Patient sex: M
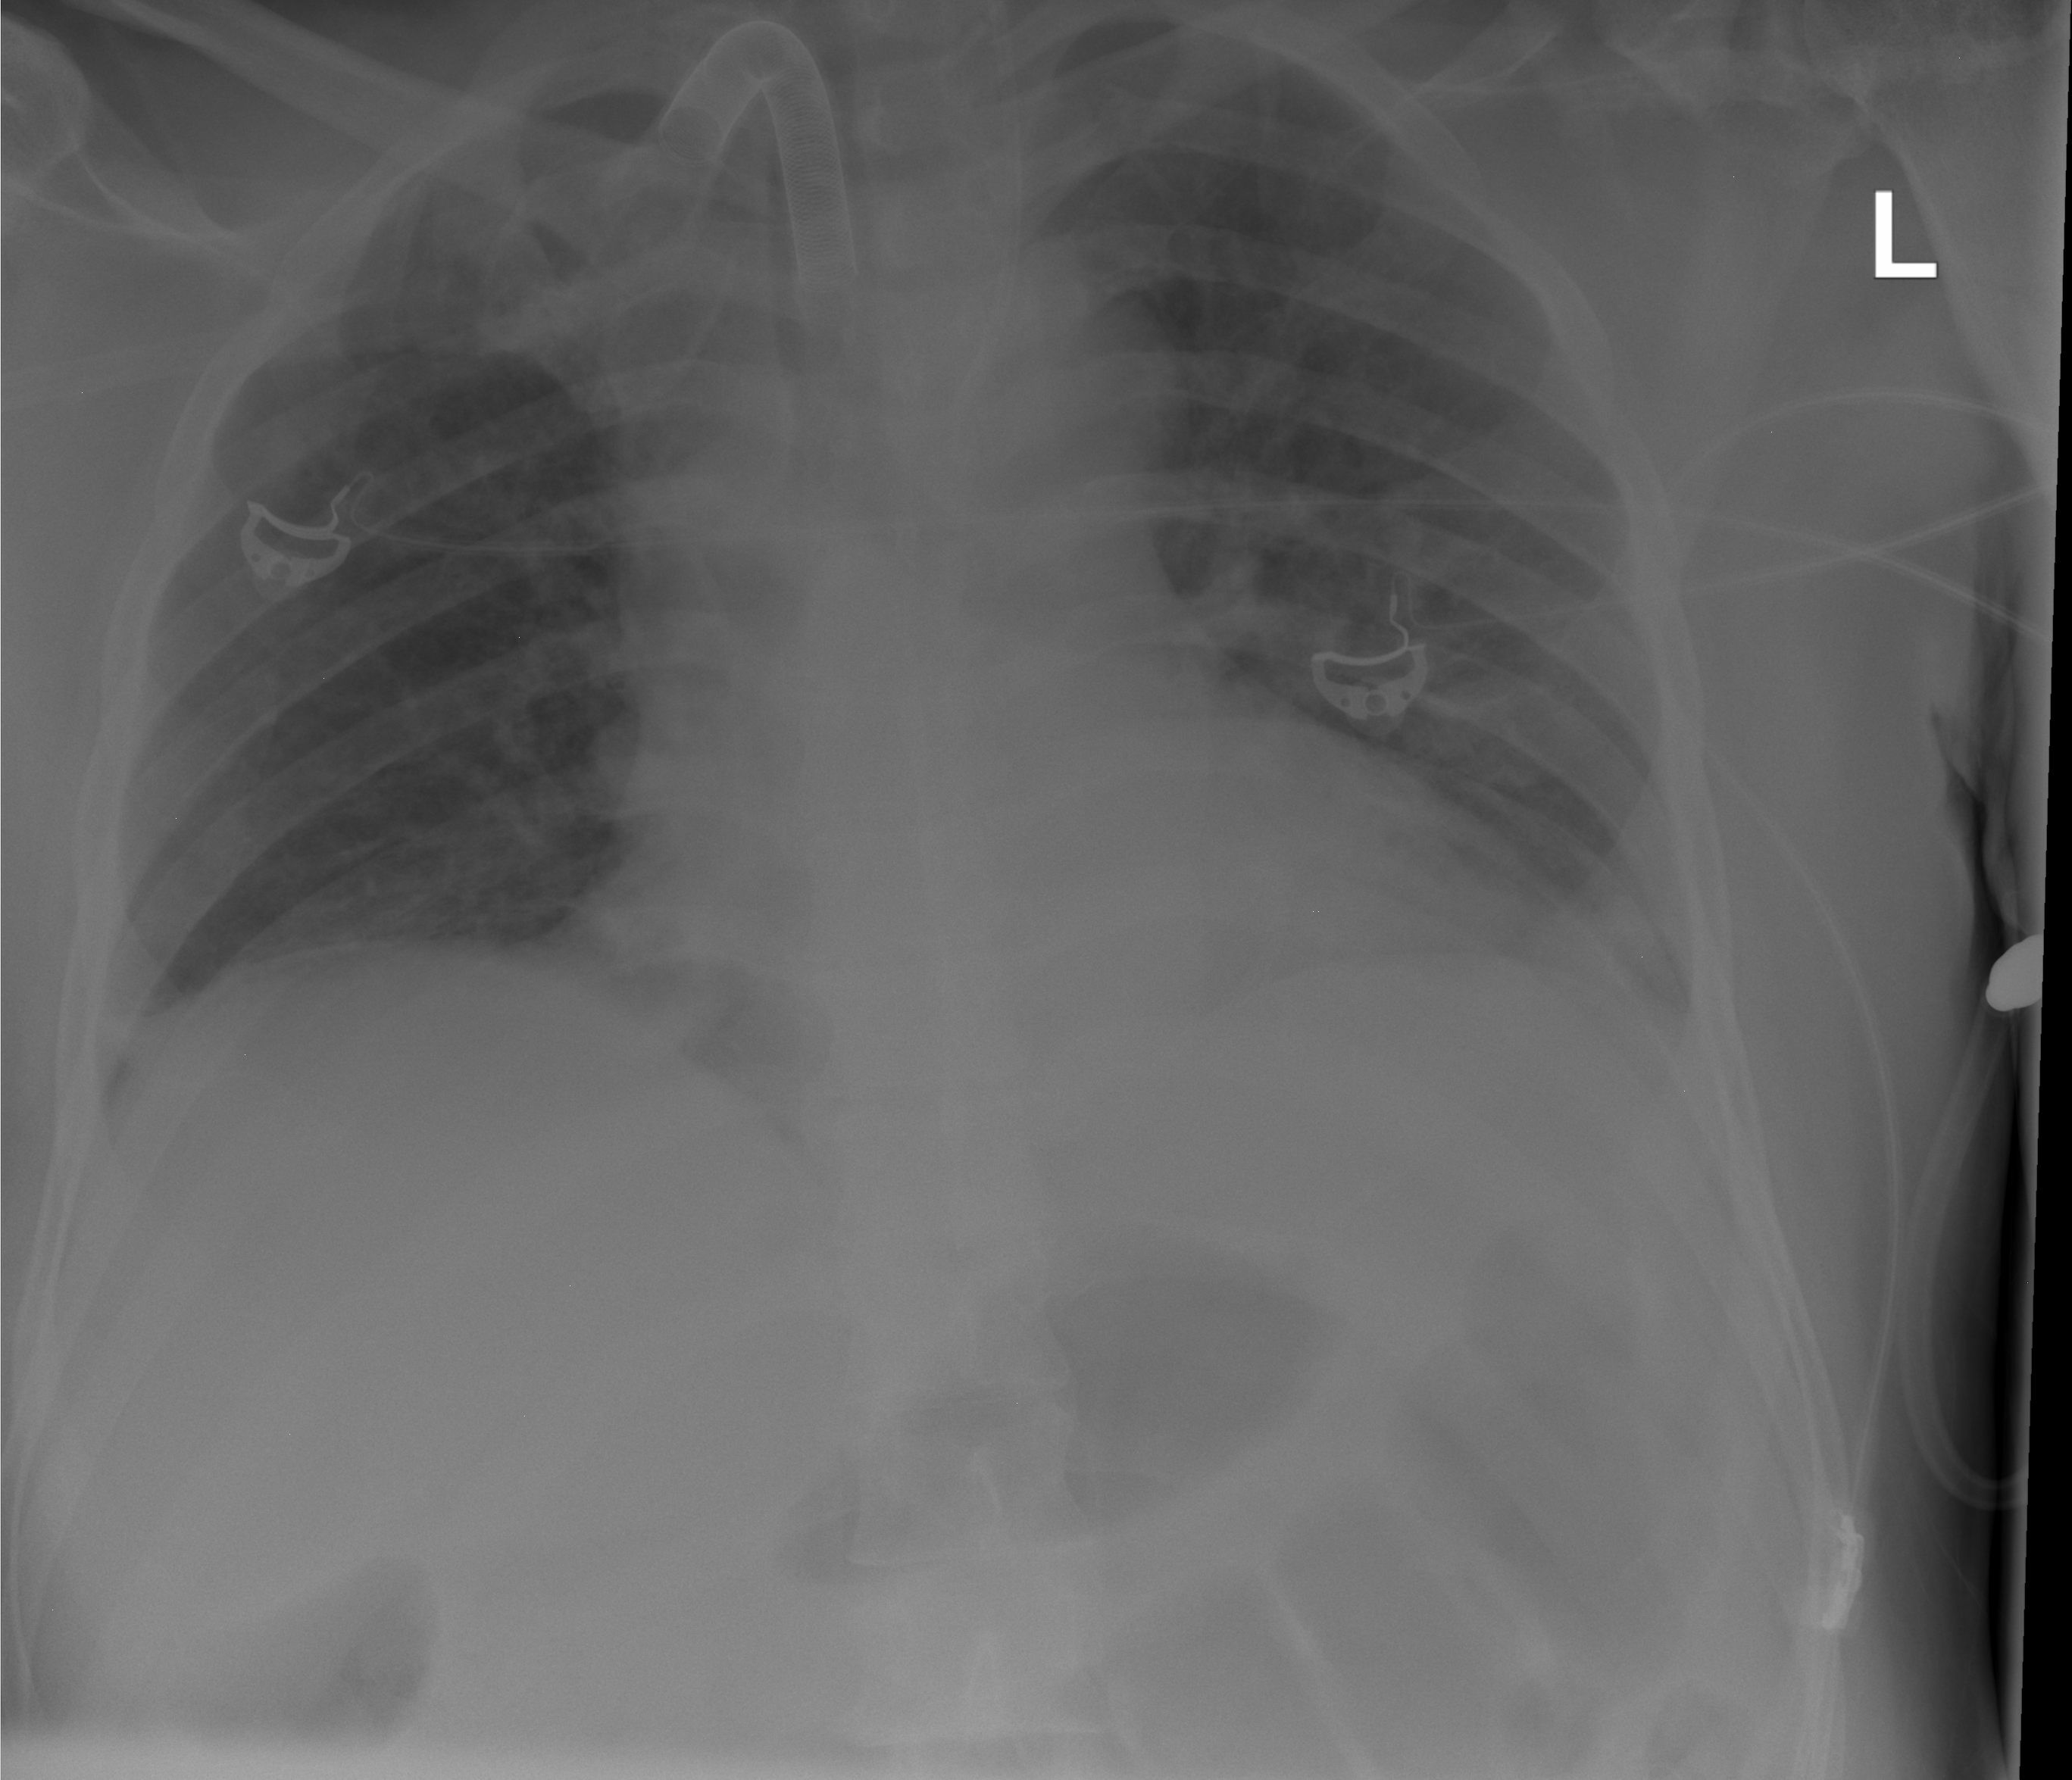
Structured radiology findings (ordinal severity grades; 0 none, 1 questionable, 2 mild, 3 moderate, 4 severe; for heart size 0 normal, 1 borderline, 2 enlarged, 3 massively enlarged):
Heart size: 0
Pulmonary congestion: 0
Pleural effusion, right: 0
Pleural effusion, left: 0
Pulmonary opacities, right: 0
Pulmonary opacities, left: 0
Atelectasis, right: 2
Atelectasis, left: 0